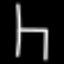
Label: chair